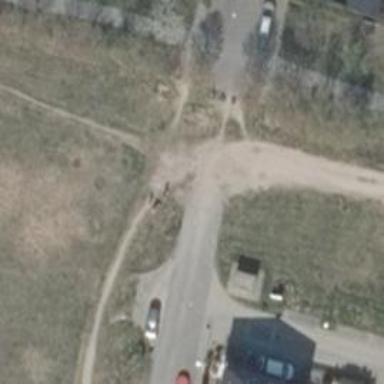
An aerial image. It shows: Sandy track road.